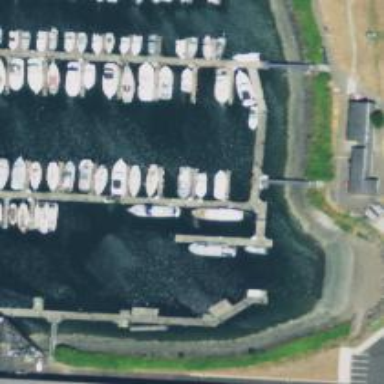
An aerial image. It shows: Man-made pier.